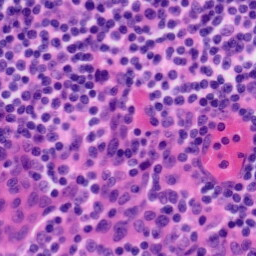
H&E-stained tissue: Tonsil